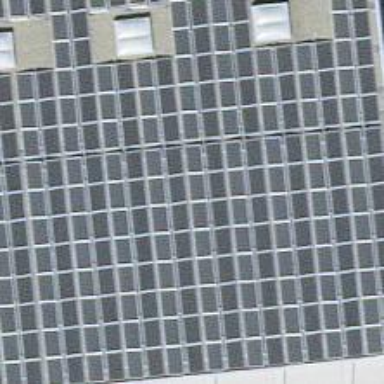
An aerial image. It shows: Solar power generator.